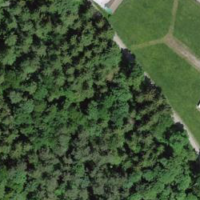
EUNIS habitat code: 53
Species observed at this site:
Lonicera acuminata